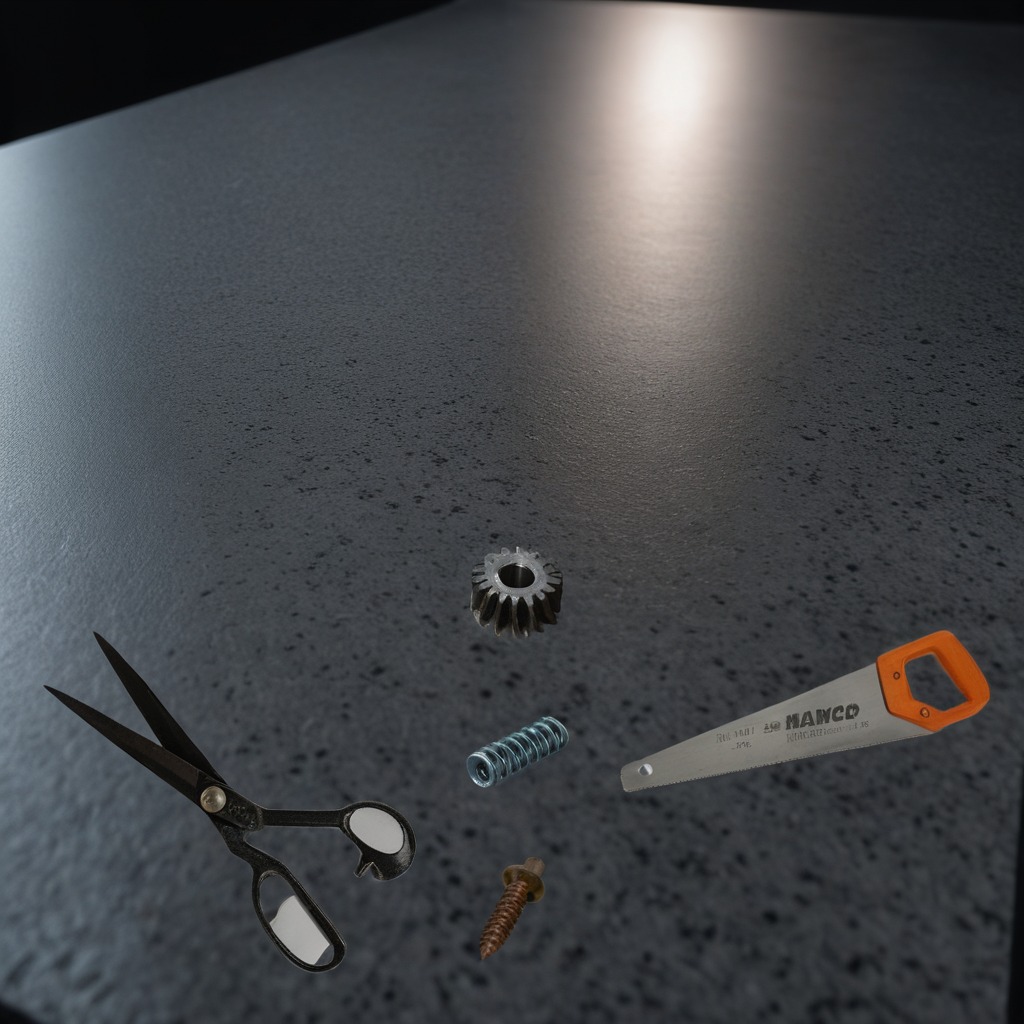
A steel gear with teeth, a metal machine screw, a coiled metal spring, a handheld metal saw, and a pair of scissors are lying on a clean granite table inside a workshop at night.